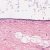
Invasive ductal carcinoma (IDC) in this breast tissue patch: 0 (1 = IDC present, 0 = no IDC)